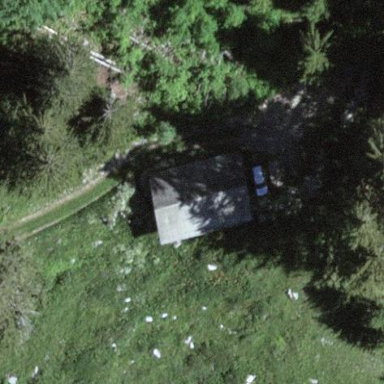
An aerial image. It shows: Cabin is depicted in the image.